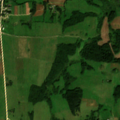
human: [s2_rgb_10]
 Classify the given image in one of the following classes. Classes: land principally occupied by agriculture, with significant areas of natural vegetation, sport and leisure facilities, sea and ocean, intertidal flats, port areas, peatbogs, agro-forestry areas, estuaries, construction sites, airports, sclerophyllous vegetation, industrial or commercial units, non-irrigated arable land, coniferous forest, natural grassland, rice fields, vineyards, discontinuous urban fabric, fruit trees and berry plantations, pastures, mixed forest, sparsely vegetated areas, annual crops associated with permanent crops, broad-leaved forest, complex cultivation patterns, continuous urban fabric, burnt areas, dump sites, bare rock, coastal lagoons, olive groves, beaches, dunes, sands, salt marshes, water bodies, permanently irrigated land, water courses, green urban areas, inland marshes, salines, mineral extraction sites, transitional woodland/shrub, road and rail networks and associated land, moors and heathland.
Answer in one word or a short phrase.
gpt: non-irrigated arable land, pastures, complex cultivation patterns, land principally occupied by agriculture, with significant areas of natural vegetation